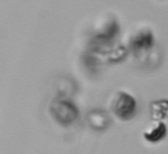
Label: Phaeocystis